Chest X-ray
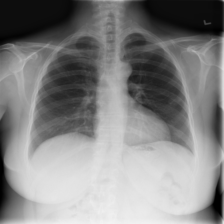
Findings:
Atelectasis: negative
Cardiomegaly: negative
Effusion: negative
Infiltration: negative
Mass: negative
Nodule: negative
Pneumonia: negative
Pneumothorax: negative
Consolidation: negative
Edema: negative
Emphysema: negative
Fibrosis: negative
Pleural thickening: negative
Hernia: negative